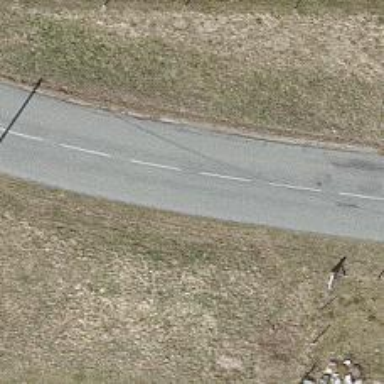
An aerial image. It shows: Secondary road with asphalt surface.